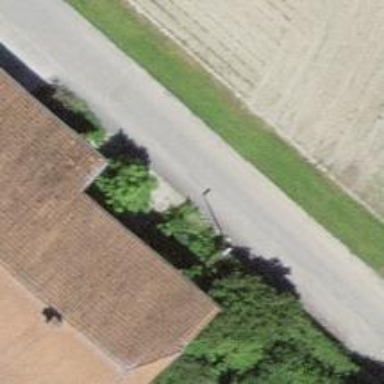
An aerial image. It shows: Asphalt road in residential area.